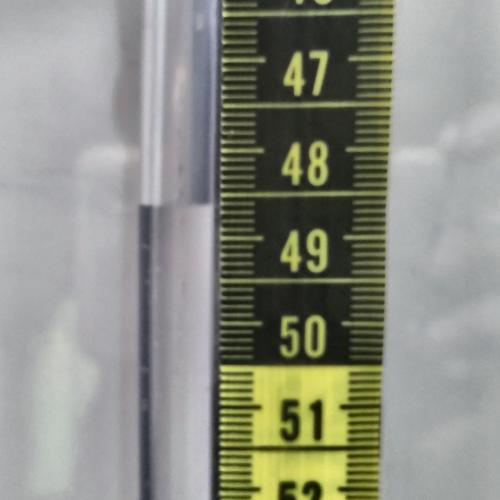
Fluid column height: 48.6 cm